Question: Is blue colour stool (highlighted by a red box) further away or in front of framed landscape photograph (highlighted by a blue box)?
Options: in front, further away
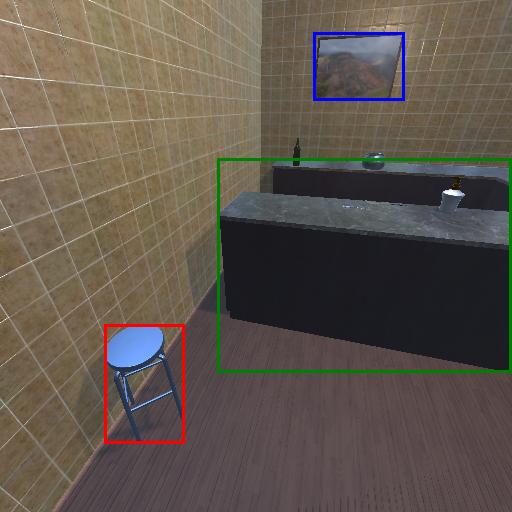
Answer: in front